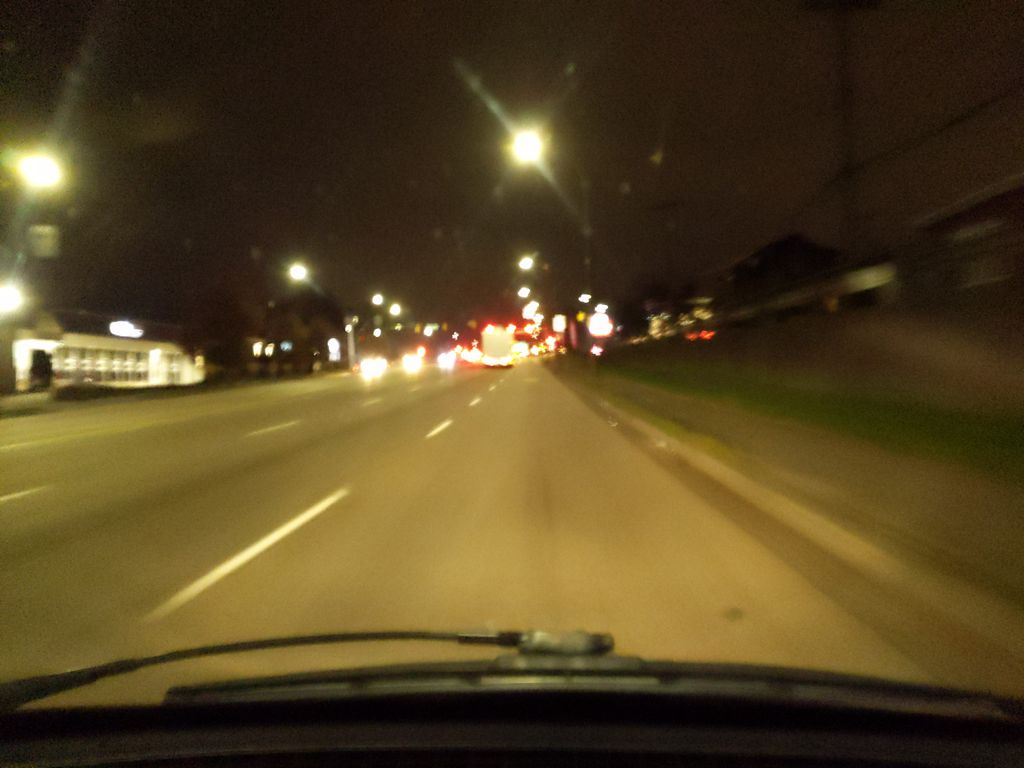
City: vancouver